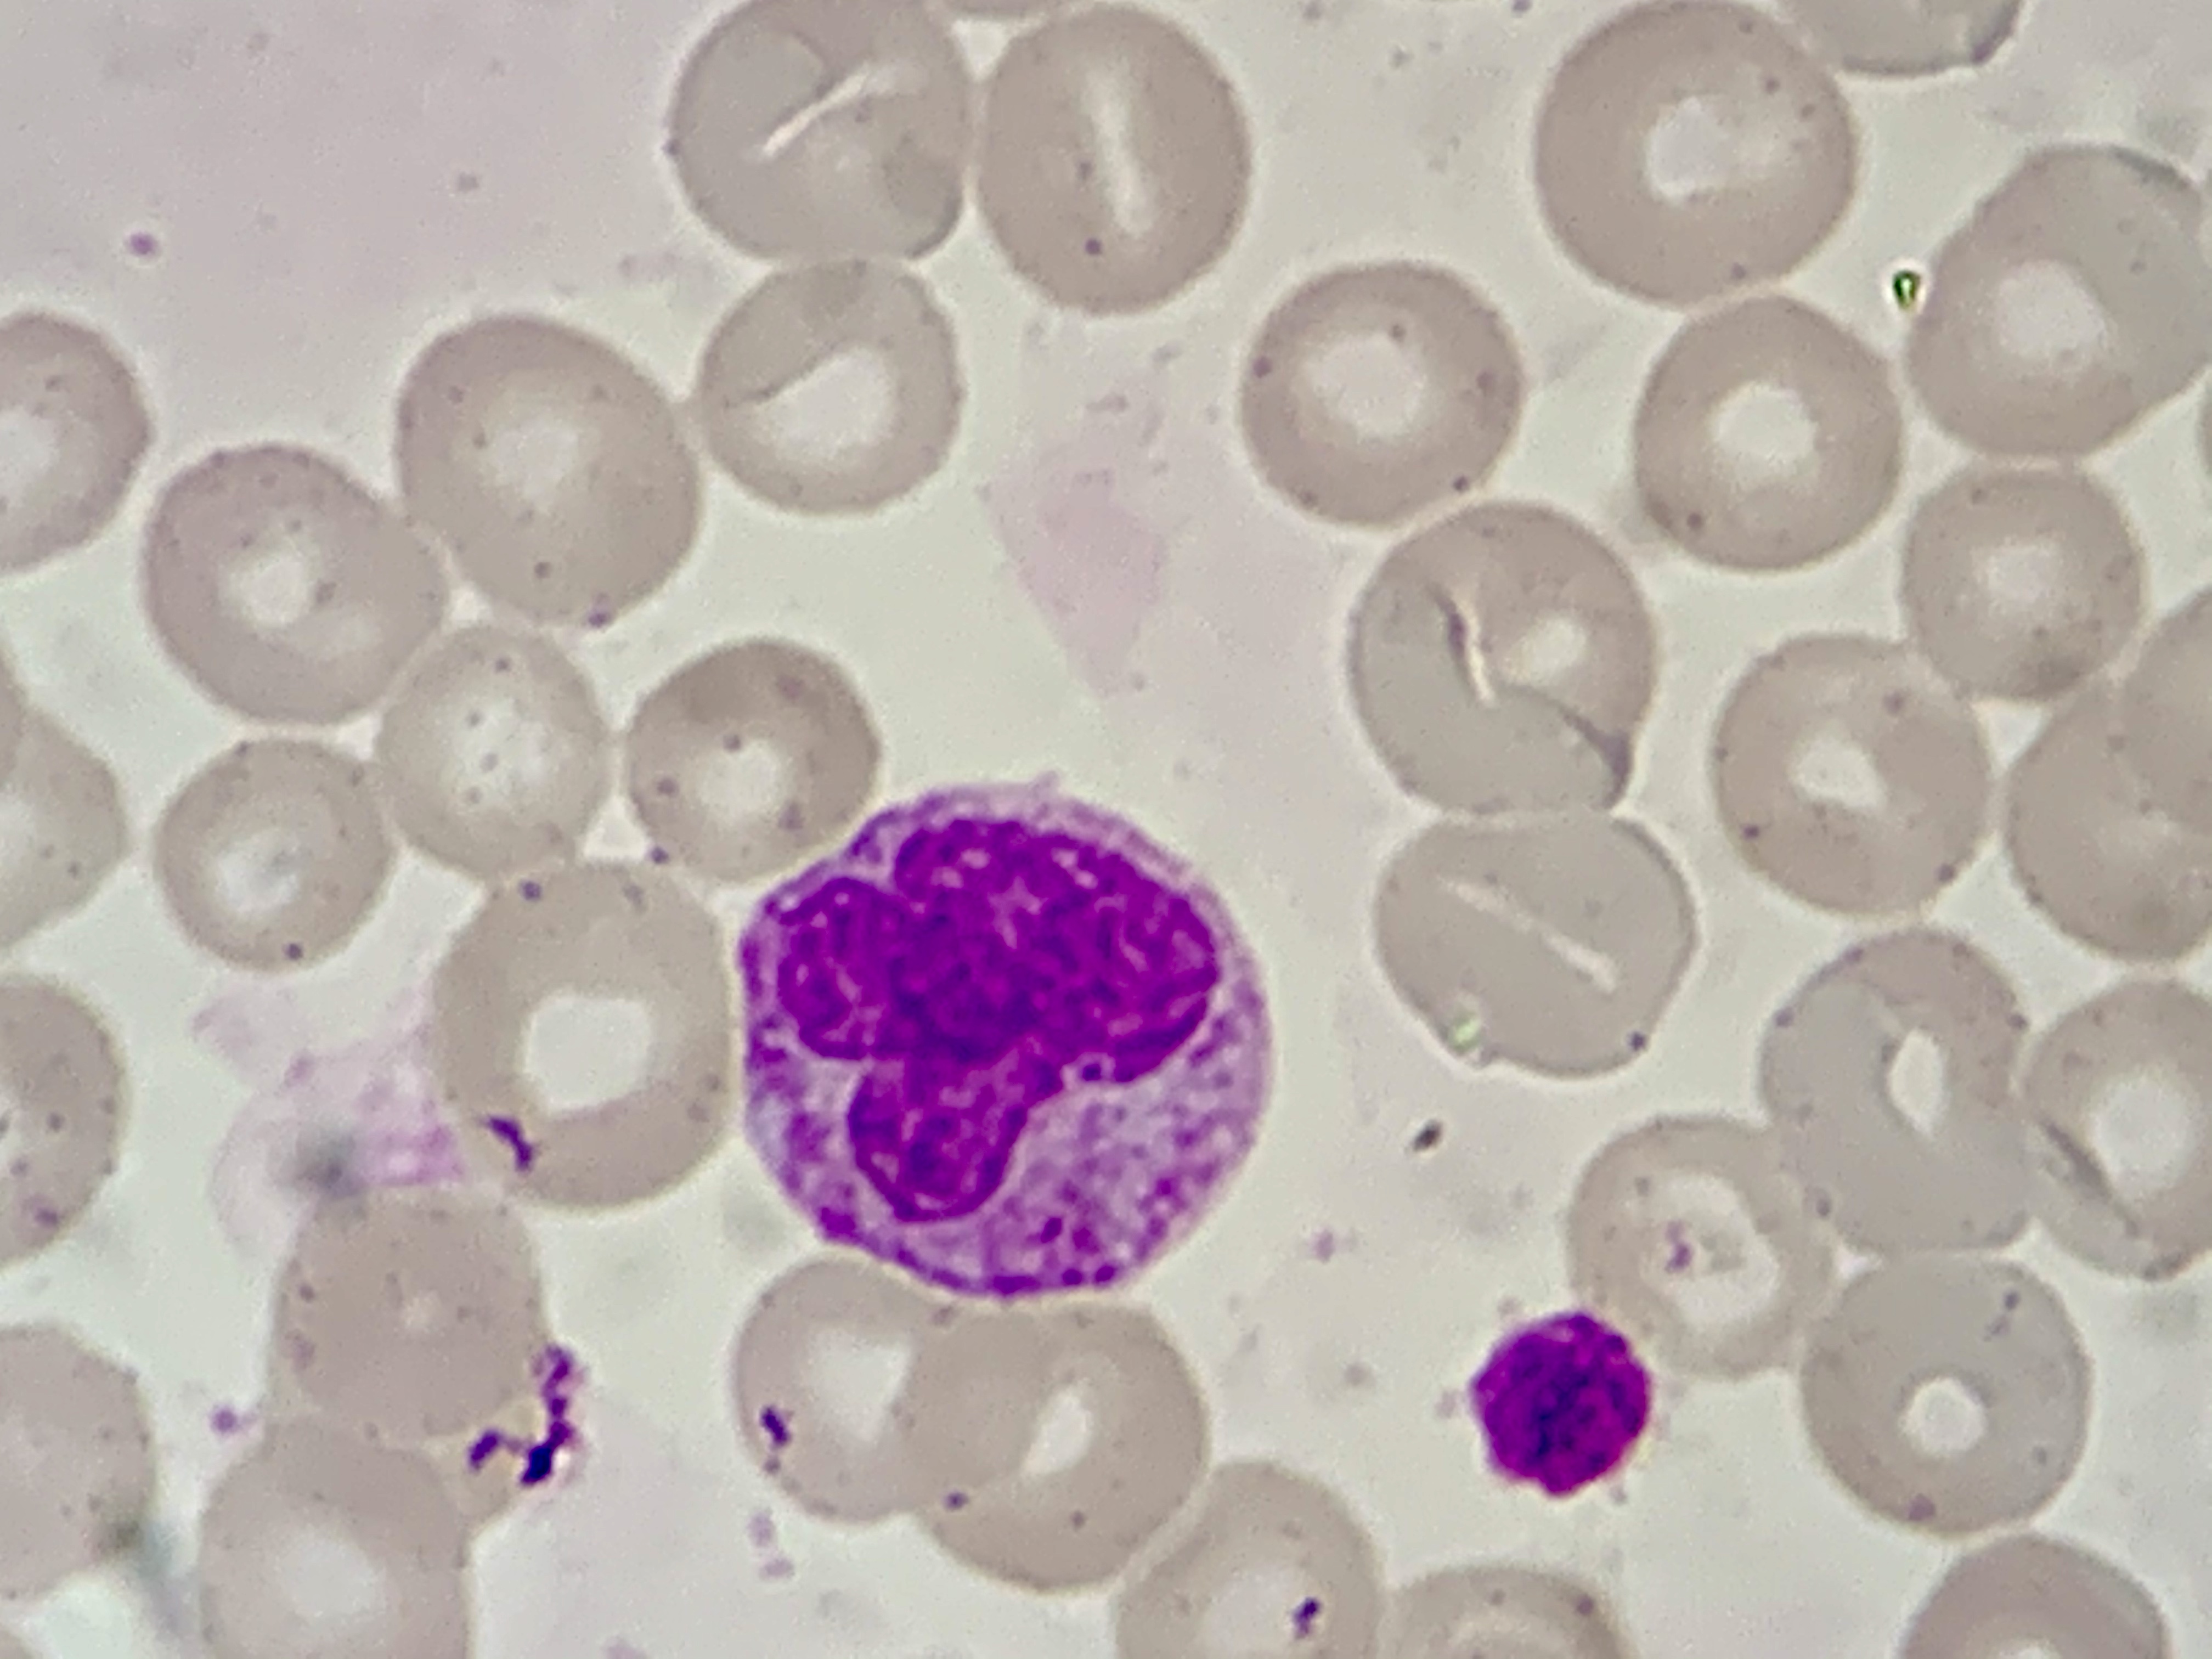
Cell type: MONOCYTES